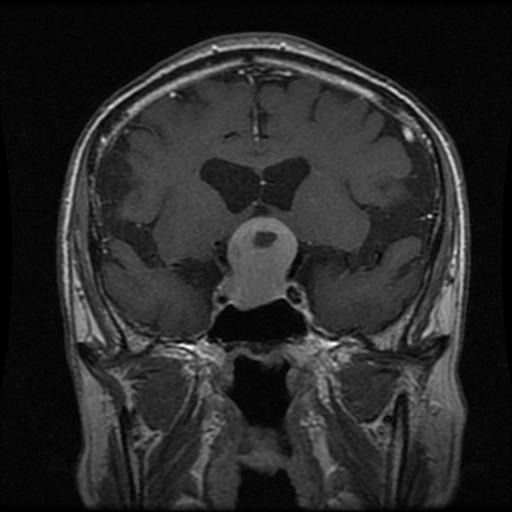
Label: pituitary